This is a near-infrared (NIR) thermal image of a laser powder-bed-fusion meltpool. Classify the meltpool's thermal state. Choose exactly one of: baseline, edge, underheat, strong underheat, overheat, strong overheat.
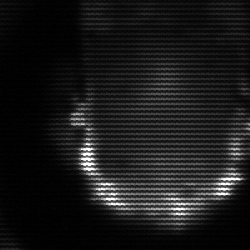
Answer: baseline